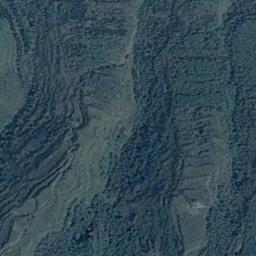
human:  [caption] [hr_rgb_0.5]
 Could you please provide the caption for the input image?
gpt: There is a straight path between the terraces .

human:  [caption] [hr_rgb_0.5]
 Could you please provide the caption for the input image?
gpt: A large layer of green terraced fields, The crops in the fields are lush like green forests .

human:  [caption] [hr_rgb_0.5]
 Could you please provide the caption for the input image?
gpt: The terraces are covered with greenery .

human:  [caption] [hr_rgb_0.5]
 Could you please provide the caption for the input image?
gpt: The green terrace is next to some trees .

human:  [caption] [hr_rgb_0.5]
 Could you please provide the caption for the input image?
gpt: There are many green terraces arranged neatly .